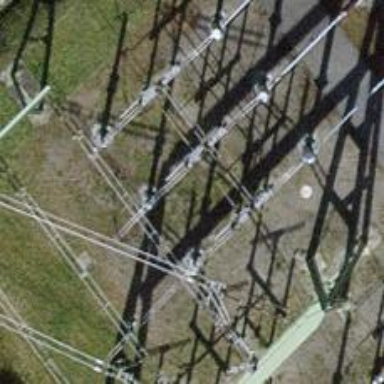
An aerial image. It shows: Three cables of power line.